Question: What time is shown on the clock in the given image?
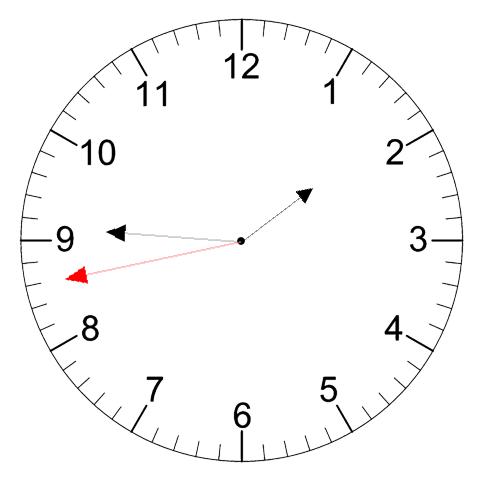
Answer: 01:45:43